如图，四边形$ABCD$内接于$\odot O$，它的 3 个外角$\angle EAB$，$\angle FBC$，$\angle GCD$的度数之比为$1:2:4$，则$\angle D =$\underline{\quad\quad}．
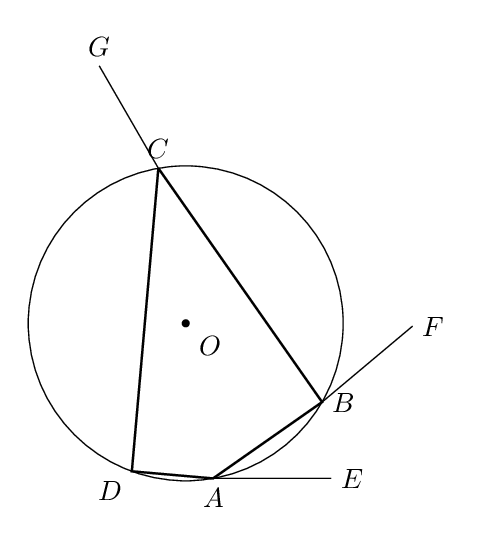
【解答】
\vspace{0.5cm}
\noindent\textbf{【答案】$72^\circ$/72 度}

\vspace{0.5cm}
\noindent\textbf{【分析】根据圆内接四边形的对角互补以及外角的性质可求出$\angle CDH$，再根据平角的定义求解．}

\vspace{0.5cm}
\noindent\textbf{【详解】解：如图，延长$ED$到$H$，}

\noindent\textbf{$\because$四边形$ABCD$内接于$\odot O$，}
\noindent\textbf{$\therefore \angle ABC + \angle ADC = \angle BAD + \angle BCD = 180^\circ$，}
\noindent\textbf{$\therefore \angle FBC + \angle HDC = \angle EAB + \angle GCD = 180^\circ$，}
\noindent\textbf{$\because \angle EAB$，$\angle FBC$，$\angle GCD$的度数之比为$1:2:4$，}
\noindent\textbf{$\therefore \angle EAB$，$\angle FBC$，$\angle GCD$，$\angle CDH$的度数之比为$1:2:4:3$，}
\noindent\textbf{$\because \angle EAB + \angle FBC + \angle GCD + \angle CDH = 360^\circ$，}
\noindent\textbf{$\therefore \angle CDH = 360^\circ \times \dfrac{3}{1+2+4+3} = 108^\circ$，}
\noindent\textbf{$\therefore \angle ADC = 180^\circ - \angle CDH = 72^\circ$．}
\noindent\textbf{故答案为：$72^\circ$．}
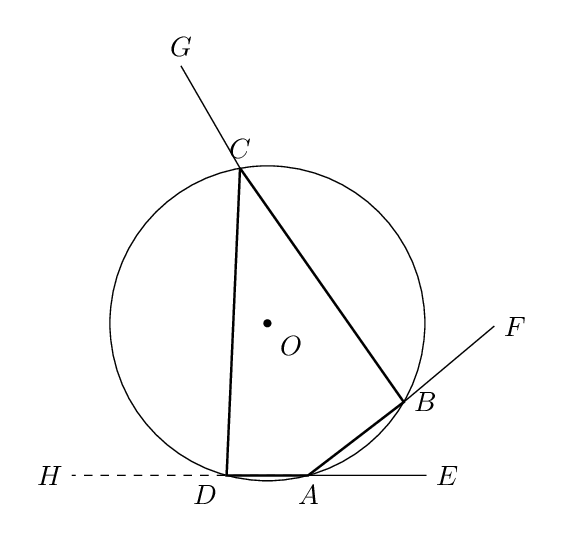